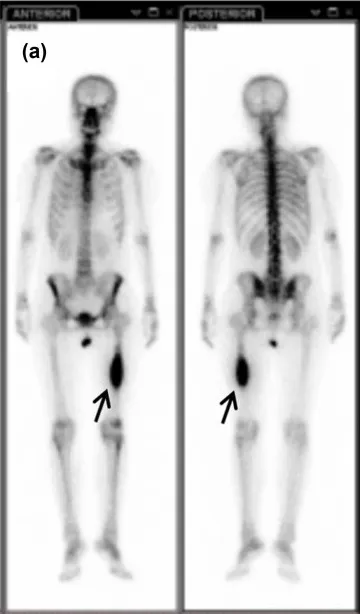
Systemic bone imaging. The metabolic activity of hypermetabolic focus in the middle part of left femur decreased significantly after treatment. At the initial visit.
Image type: radiology (scintigraphy)